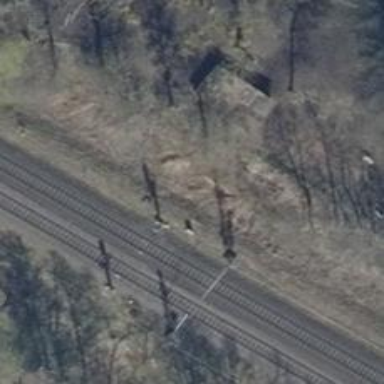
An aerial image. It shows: Railway signal.